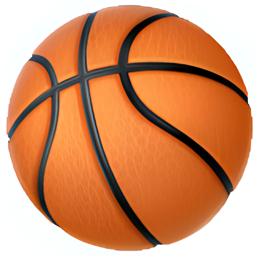
Name: basketball and hoop
Emoji: 🏀
Group: Activities
Sub-group: sport